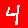
Digit: 4